Question: I'm working with an EF data model which is exposed through an OData service endpoint. It has Person and Group entities which are connected through a many-to-many relationship.

I would like to add a link from an existing Person with an existing Group through OData, but I have been unable to figure out how. The OData protocol as specified <URL> seems to specify that I need to do the following HTTP request to link Person #1 to Group #1:
- - <URL>
With the body as follows:
'''
{
__count: 1,
results: [{
uri: "http://localhost:49432/MyService.svc/Groups(1)"
}]
}
'''
However, when I do that, I get the following error:
'''
400 Bad Request
"Missing URI element. For link operations, URI element must be specified."
'''
I have no idea what URI element is missing. I have provided that in both the request URI and in the payload...
I have also tried several other approaches, but no success so far. Any suggestions?
Thanks!
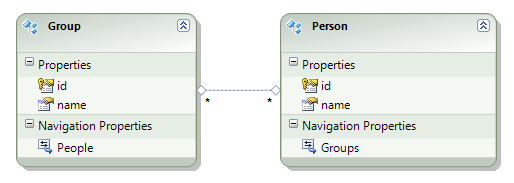
Answer: If you want to do more than one link, here's how you do it:
- -
Payload should look something like this:
'''
{
Groups: [ { __metadata: { uri:"http://localhost:49432/MyService.svc/Groups(1)" },
{ __metadata: { uri:"http://localhost:49432/MyService.svc/Groups(2)" }
]
}
'''
Hope this helps.
Thanks
Pratik